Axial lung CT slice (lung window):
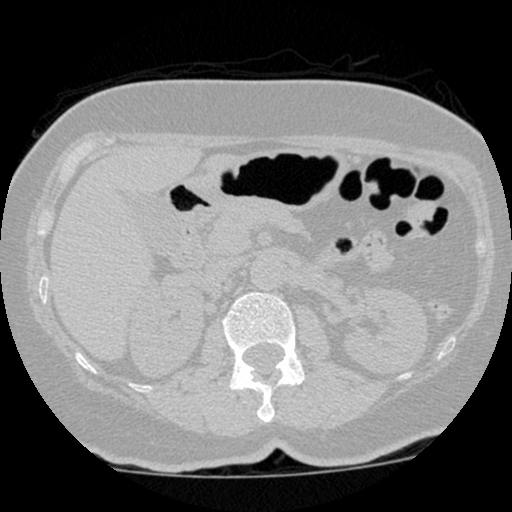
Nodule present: no